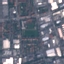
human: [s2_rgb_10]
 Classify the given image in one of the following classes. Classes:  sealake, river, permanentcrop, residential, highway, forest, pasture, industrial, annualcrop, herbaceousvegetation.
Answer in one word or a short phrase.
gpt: Industrial